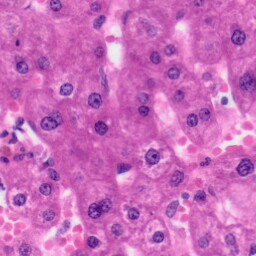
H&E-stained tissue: Liver